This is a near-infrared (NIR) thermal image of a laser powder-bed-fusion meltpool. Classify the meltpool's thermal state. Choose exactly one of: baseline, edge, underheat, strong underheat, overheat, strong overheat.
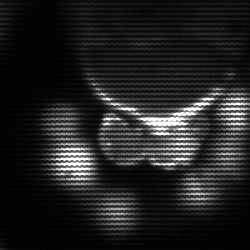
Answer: baseline